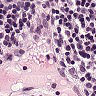
Metastatic tissue present: no